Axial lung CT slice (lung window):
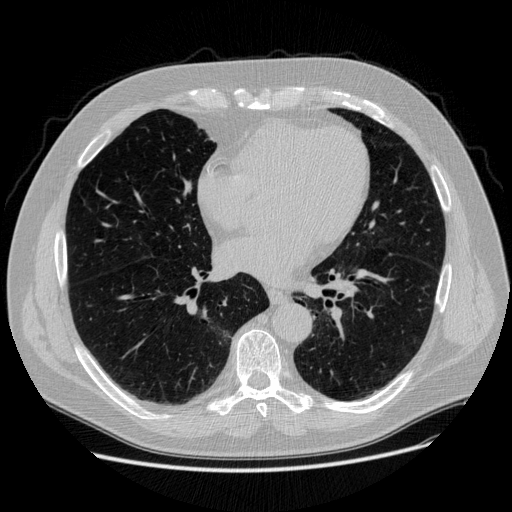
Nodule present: no